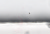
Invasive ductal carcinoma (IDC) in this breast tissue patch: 0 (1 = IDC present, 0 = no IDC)